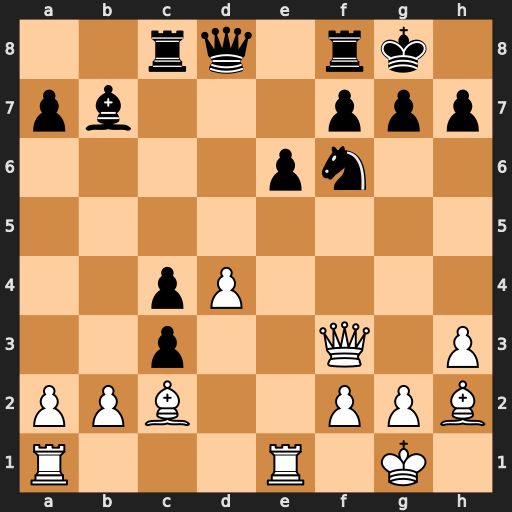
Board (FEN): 2rq1rk1/pb3ppp/4pn2/8/2pP4/2p2Q1P/PPB2PPB/R3R1K1
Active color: w
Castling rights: -
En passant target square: -
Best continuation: Qxb7 cxb2 Qxb2